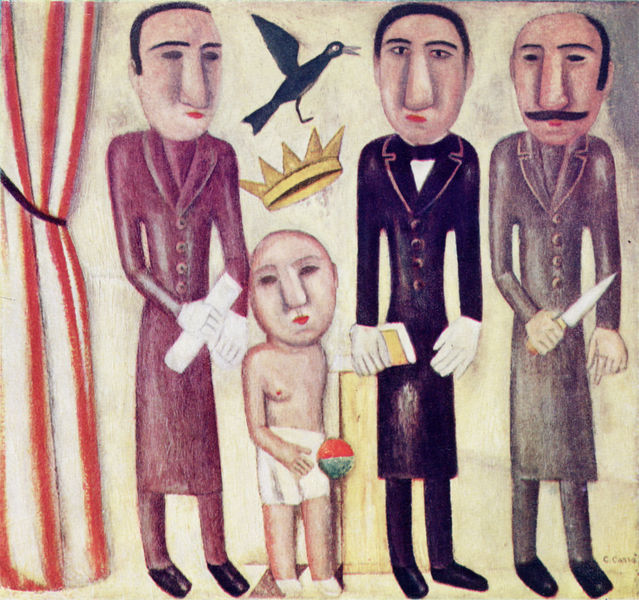
Titel: I romantici
Künstler: Carlo Carrà
Standort: Torino
Institution: (Privatsammlung)
Schlagwörter: flügel, gruppe, mann, nackt, vogel, weiß, gelb, grün, menschen, brust, handschuhe, mund, männer, nase, orange, schwarz, rot, ball, anzug, jacke, messer, vorhang, mantel, kind, bühne, krone, beine, ente, schnabel, man, schuhe, lila, violett, naiv, figuren, könig, frack, münder, nasen, gestreift, streifen, junge, fliege, gehrock, revers, buch, flug, waffe, schawrz, zirkus, schuh, rolle, unterhose, rabe, bildparallel, könig kind, korinna